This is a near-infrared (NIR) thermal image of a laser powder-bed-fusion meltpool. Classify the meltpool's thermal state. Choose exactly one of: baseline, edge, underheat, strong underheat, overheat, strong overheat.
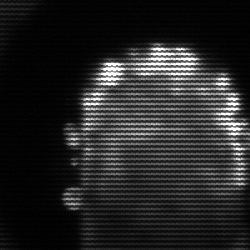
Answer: baseline